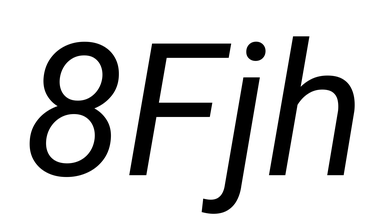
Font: Roboto-Italic_Italic